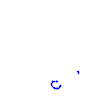
Particle: proton